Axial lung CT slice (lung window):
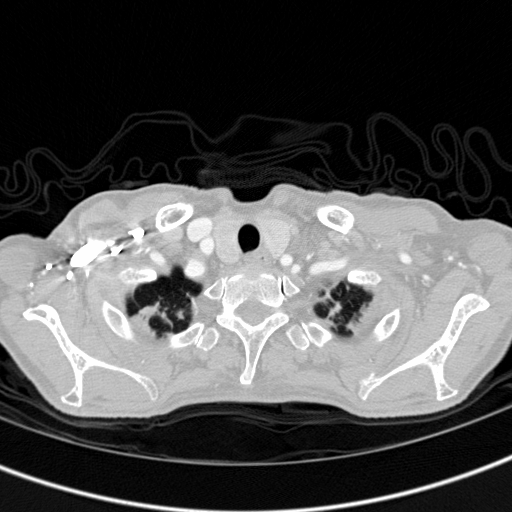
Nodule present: no